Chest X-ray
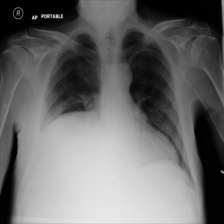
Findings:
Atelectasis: negative
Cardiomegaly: negative
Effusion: positive
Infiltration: negative
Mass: negative
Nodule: negative
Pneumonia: negative
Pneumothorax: negative
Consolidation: negative
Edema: negative
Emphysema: negative
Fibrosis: negative
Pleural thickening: negative
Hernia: negative